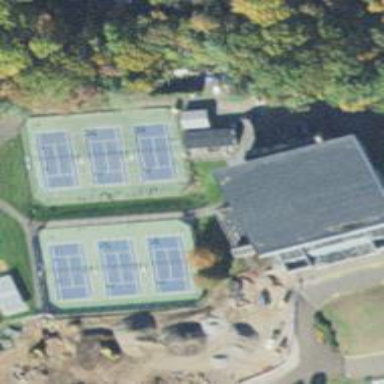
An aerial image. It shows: Sports centre in the leisure land.